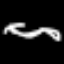
Label: squiggle